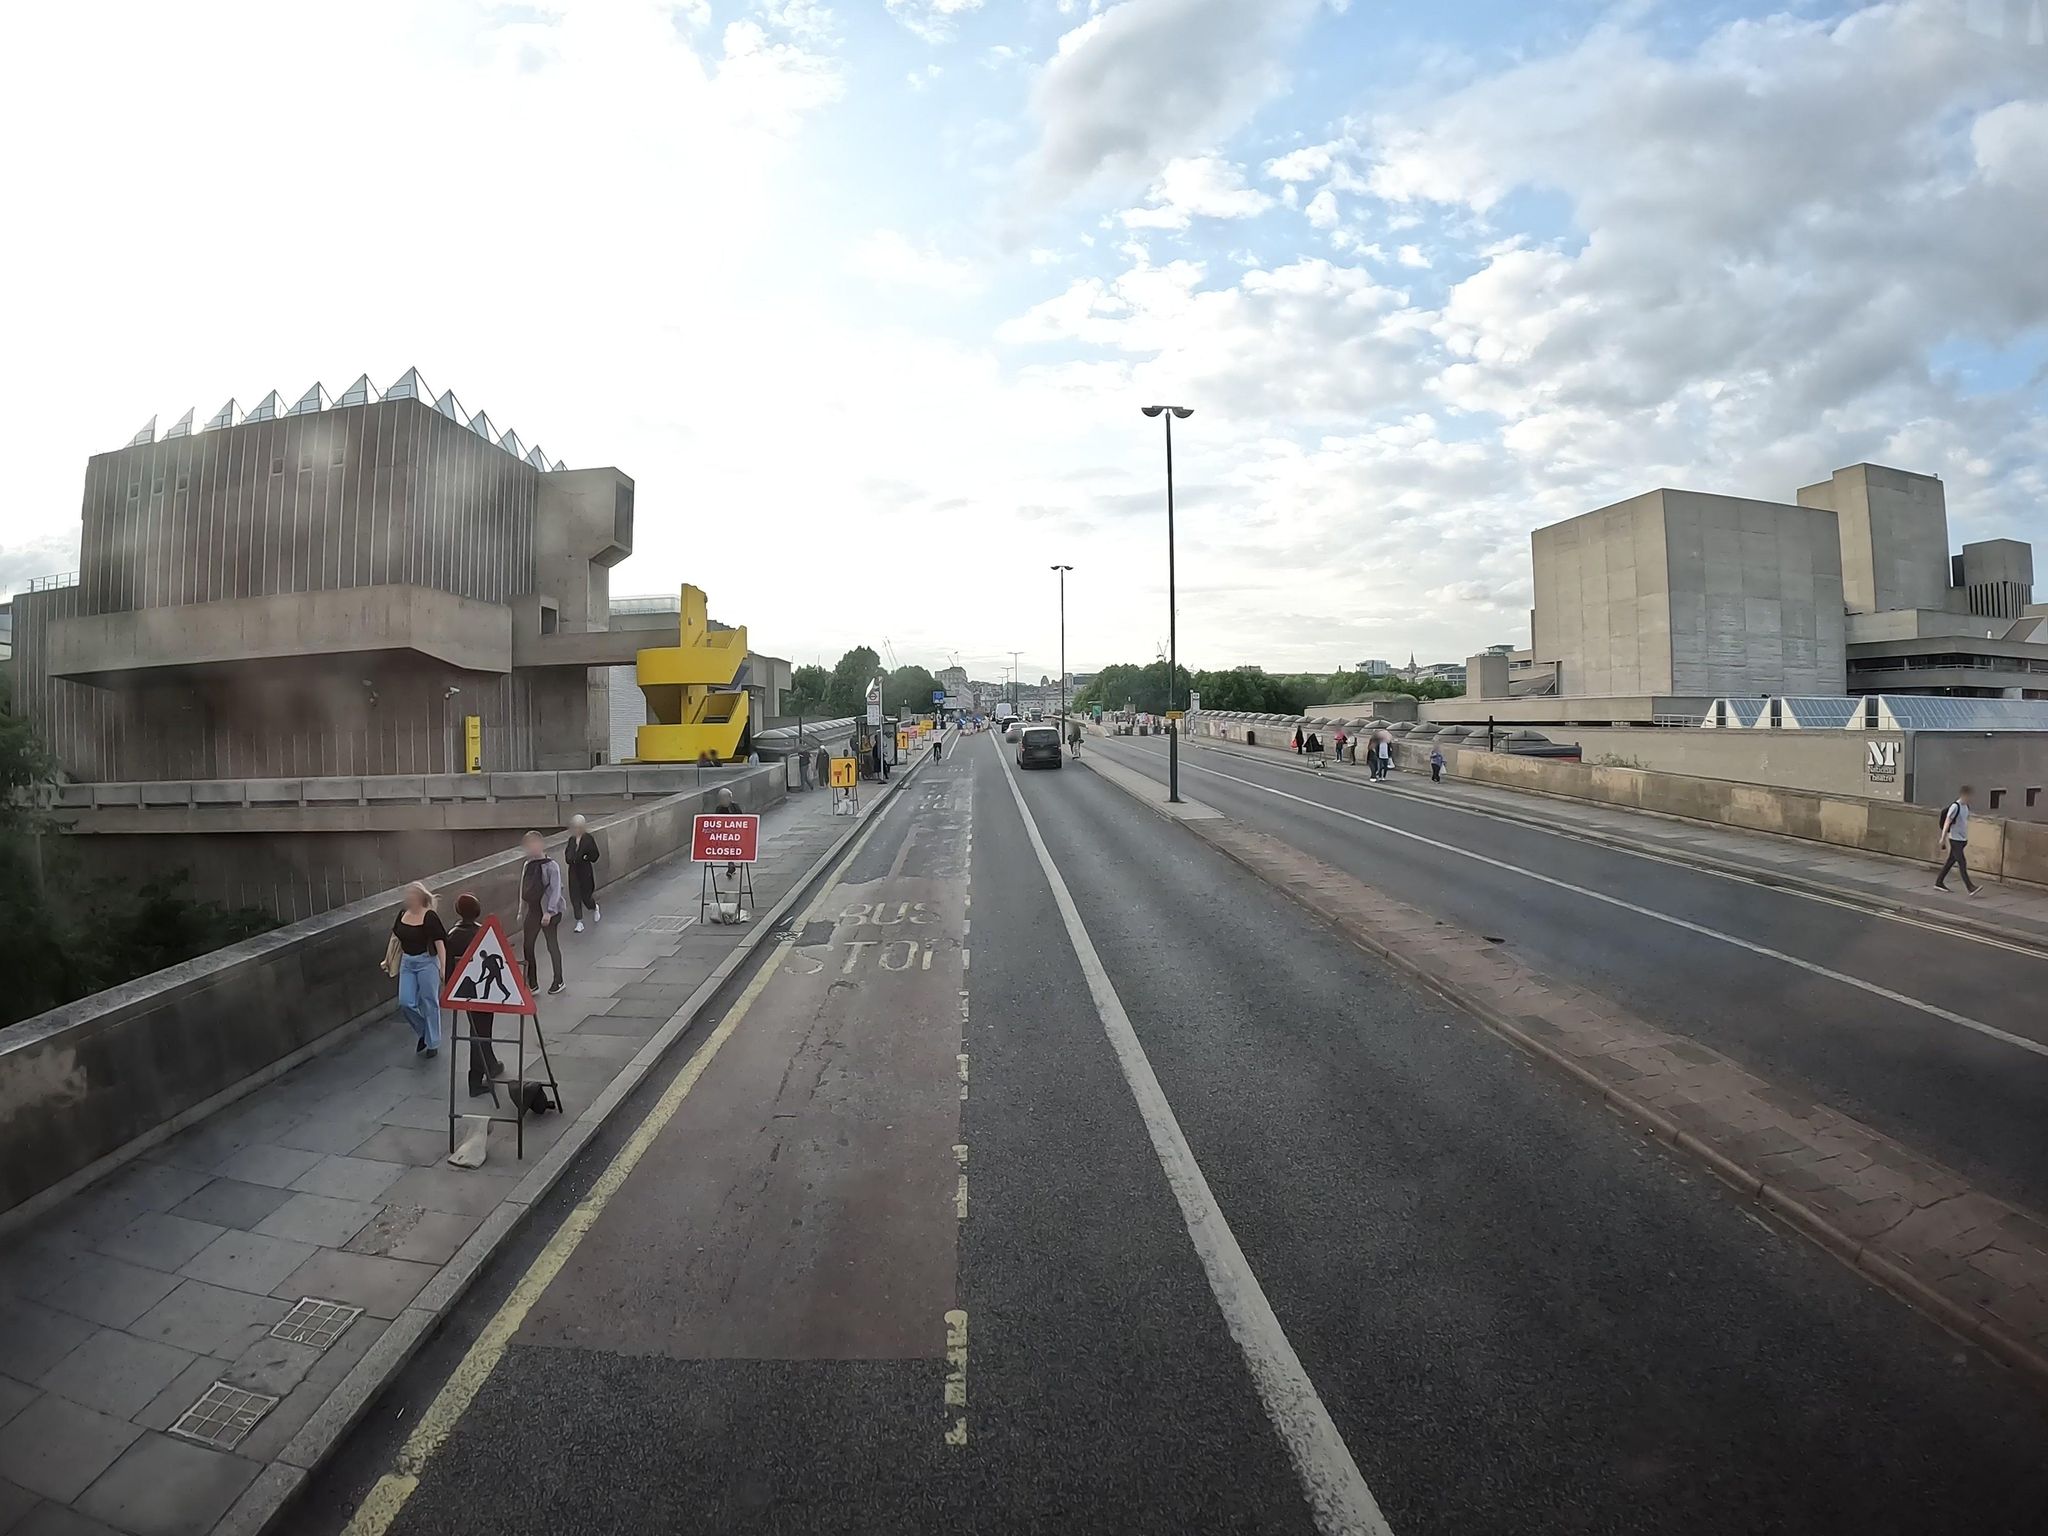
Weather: cloudy
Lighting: day
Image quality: good
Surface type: cycling surface
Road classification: footway
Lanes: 2
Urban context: urban centre
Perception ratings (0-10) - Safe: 3.18, Lively: 2.09, Beautiful: 6.39, Boring: 3.38, Depressing: 5.04, Wealthy: 5